Brain MRI, t2w sequence, axial 2D slice.
Patient: age 29, sex M, weight 95 kg, height 1.95 m
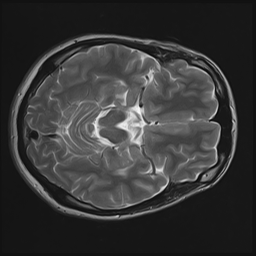